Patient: sex M, age 76
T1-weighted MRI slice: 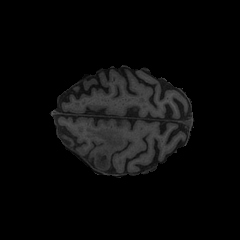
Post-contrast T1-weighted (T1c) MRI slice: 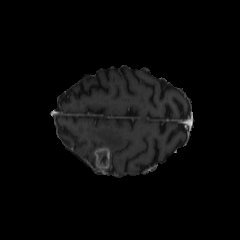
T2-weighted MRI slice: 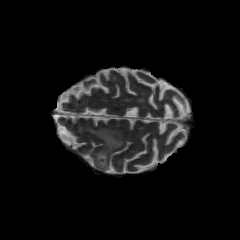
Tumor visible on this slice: yes
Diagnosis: Glioblastoma, IDH-wildtype
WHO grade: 4